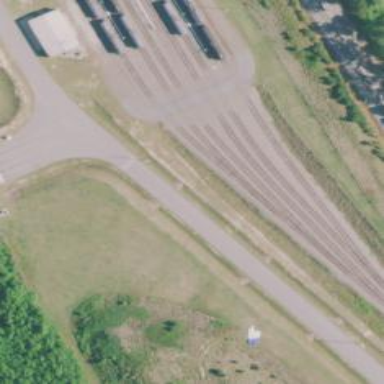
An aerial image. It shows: Rail spur for freight services carrying fuel.